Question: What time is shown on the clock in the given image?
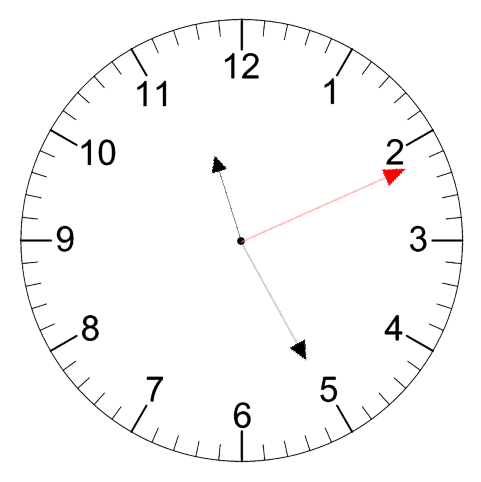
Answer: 11:25:11